Question: I'm about to lose my mind here.
Why won't the checkbox control blend with what's behind it?
The question applies to all WinForms controls, but I'm using this as an example.
A picture is worth a thousand words:

And a few more words:
What's behind the 'CheckBox' are colored 'PictureBox'es and a 'Button'.
The 'CheckBox''s 'BackColor' is set to 'Transparent'. But somehow it decides that that means it should share the 'BackColor' of the containing 'Form' (is that its idea of the illusion of transparency?).
Is this not possible in WinForms? I could swear I did this before.
I just tried this:
On that form, set the 'CheckBox''s 'BackColor' to 'Transparent', then change the 'BackColor' of the containing 'Form' to some other color, and the 'CheckBox' will match that 'BackColor'. What the.......?
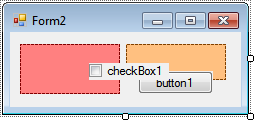
Answer: Bob Powell has written an article about transparent controls. Check it out:
<URL>